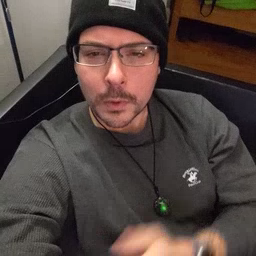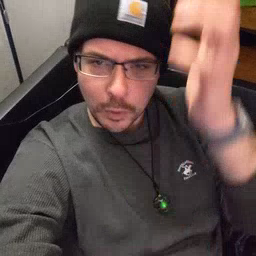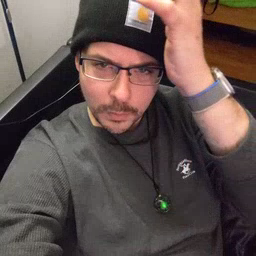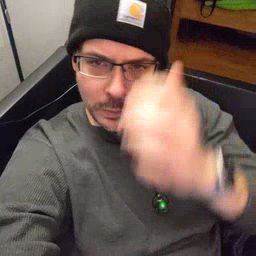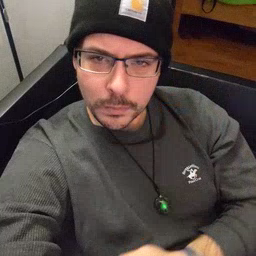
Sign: garbage